Current action and preconditions to check: trajectory_clear

Your task: For each precondition in the list above, predict whether it will hold at this action.

Consider the current scene as observed from the mobile robot's camera, and analyze the predicted future states of all dynamic agents (e.g., people, animals, vehicles, or any moving entities) within the NEXT SECOND.

IMPORTANT: Only answer "very likely" if you are absolutely certain—based on strong, clear evidence—that a dynamic agent will violate the precondition in the predicted future state. Do NOT answer "very likely" for unlikely, ambiguous, or low-probability risks.

Ask yourself for each precondition: Is there a high probability, with clear and convincing evidence, that the predicted future states of any dynamic agent will interfere with the predicted future state of the currently executing action within the NEXT SECOND, causing that precondition to fail?

Assess the risk level based on these predictions. Use "likely" or "very likely" if motions create a clear risk of interference.

Use "neutral" or "improbable" if agents are nearby but their predicted paths are clearly diverging or non-conflicting.

Failure Risk Categories: "very improbable", "improbable", "neutral", "likely", "very likely"

Answer Format: Output ONLY the probability_of_failure value from these categories: "very improbable", "improbable", "neutral", "likely", "very likely"

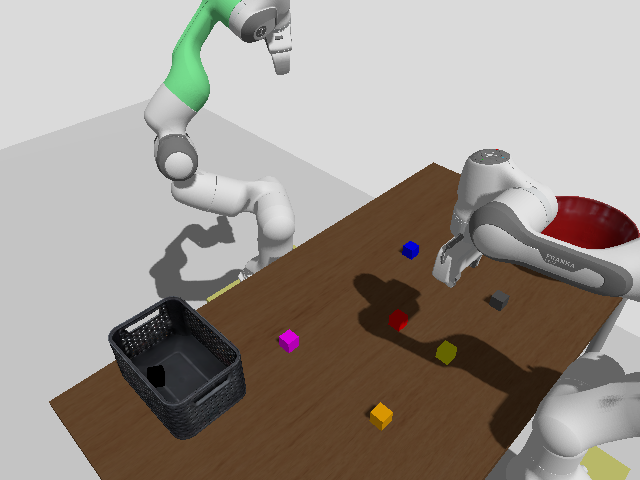

Answer: very improbable